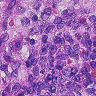
Metastatic tissue present: no